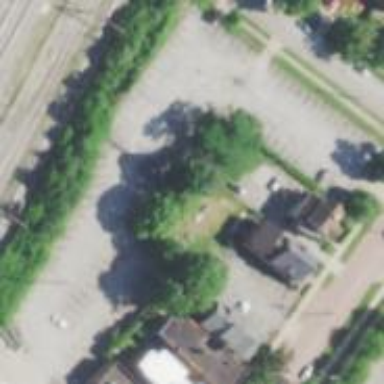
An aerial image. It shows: Parking area with asphalt surface.